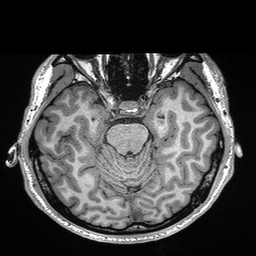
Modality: T1w
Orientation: coronal
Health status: healthy
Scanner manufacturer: siemens
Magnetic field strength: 3 T
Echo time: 0.00298 s